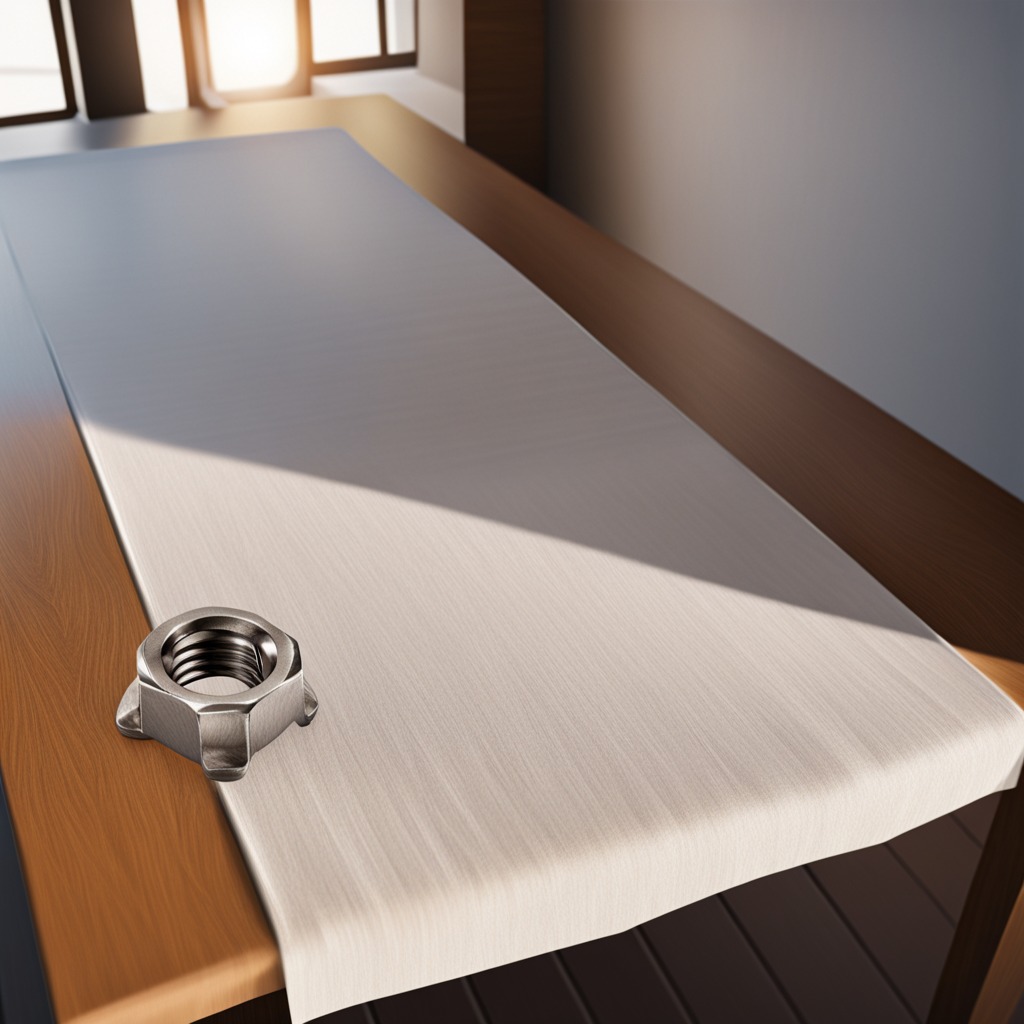
A metal nut lies on a wooden table in an outdoor workshop during daytime bright natural light soft shadows worn but beneath the cloth.